Question: I am getting problem in loading CSS with asp.net VB .
My project is working on fly subdomain system. Means when we enter this in then it will get default page of abcUser from , without changing address bar's address. .
in my project if user named folder exists then it load the default page from /users/< abcUser>/default.aspx.
now if in browser i enter direct path
> eg: www.mydomain.com/users/< abcUser>/default.aspx
then it load css stylesheet, but if i enter path like this:
> eg: abcUser.mydomain.com
Then it load my default.aspx page but not loading css file
-
.
'''
If Directory.Exists(Server.MapPath("~/users/" & parameters(i))) Then
Context.RewritePath("/users/" & parameters(i) & "/default.aspx", False)
Return
Else
Context.RewritePath("/error.aspx")
Return
End If
'''
Parameters(i) variable contains the value entered in browser as subdomain eg: abcUser.
-

- This is my default.aspx page code:'''
<link href="StyleSheet.css" rel="stylesheet" />
'''
Extra Detail: i installed new ASP.NET and Web Tools 2012.2 Update for microsoft.aspnet.friendly.urls <URL>. and it is working as promised, my all new new and old web pages are now friendly. my project is asp.net 4 webform iis7
'''
Sub Application_BeginRequest(ByVal sender As Object, ByVal e As EventArgs)
Dim fullHostPath As String = Request.Url.ToString()
Dim url As New System.Uri(fullHostPath)
Dim fullDomain As String = url.Host
Dim parameters() As String = fullDomain.Split(".")
Dim originalPath As String = HttpContext.Current.Request.Path.ToLower()
'
For i As Integer = 0 To parameters.Length - 1
If parameters(i) = "localhost" Or parameters(i) = "abc" Then
'if User enter www.abc.com
parameters(i) = 0
Return
End If
If parameters(i) = "www" Then
'if User enter WebName with "www" eg: www.jasbir.abc.com
'i+=1 gives the next array value, next array is the user name in "fulldomain" variable
i += 1
GlobalUserNameVar = parameters(i) ' get current subdomain name and store for CSS
If parameters(i) <> "abc" Then
If originalPath.Contains("/dashboard") And Directory.Exists(Server.MapPath("~/users/" & parameters(i))) Then
'check is full path contains "/dashboard" keyword if yes then move to this:-
Context.RewritePath(originalPath.Replace("/dashboard", "~/dashboard"), False)
Return
ElseIf originalPath.Contains("/profile") And Directory.Exists(Server.MapPath("~/users/" & parameters(i))) Then
'check is full path contains "/profile" keyword if yes then move to this:-
Context.RewritePath(originalPath.Replace("/profile", "/users/" & parameters(i) & "/profile"), False)
Return
ElseIf Directory.Exists(Server.MapPath("~/users/" & parameters(i))) Then
'check user named directory exists or not if yes then do this:-
HttpContext.Current.Server.TransferRequest("/users/" & parameters(i) & "/default.aspx", False)
Return
Else
Context.RewritePath("/error.aspx")
Return
End If
Else
Return
End If
End If
Next
'''
This is default.aspx page code
'''
<script type="text/javascript" charset="utf-8">
$(document).ready(function () {
function oGod(textboxID, NewValue, textboxUserName) {
var resultData;
$.ajax({
type: "POST",
contentType: "application/json; charset=utf-8",
url: "default.aspx/HelloWorld",
data: '{ "varTextBoxID" : "' + textboxID + '", "varNewData" : "' + NewValue + '", "varUserName": "' + textboxUserName + '"}',
dataType: "json",
async: false,
success: function (msj) {
resultData = msj.d;
return resultData;
},
error: function (e) {
resultData = "error";
return resultData;
}
});
return resultData;
}
'''
default.aspx.vb code
'''
<WebMethod()> _
Public Shared Function HelloWorld(varTextBoxID As String, varNewData As String, varUserName As String)
Dim tempData As String = Nothing
If varTextBoxID = "edit_main_contents" Then
tempData = UpdateHouseDatabase(varTextBoxID, varNewData, varUserName)
End If
If varTextBoxID = "edit_second_contents" Then
tempData = UpdateHouseDatabase(varTextBoxID, varNewData, varUserName)
End If
If varTextBoxID = "user_ID" Then
tempData = varNewData
End If
Return tempData
End Function
'''
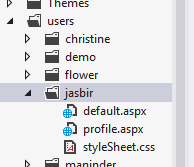
Answer: I ended up using a 'Server.TransferRequest'. The problem doesn't seem to manifest itself when this method is used. I don't know why...